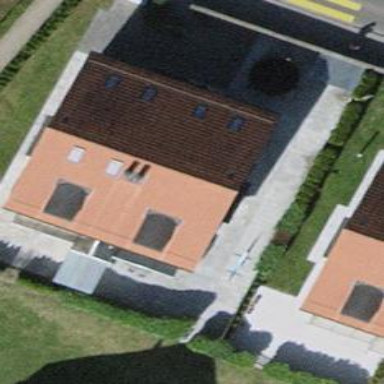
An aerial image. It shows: Terrace building.